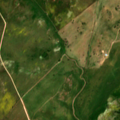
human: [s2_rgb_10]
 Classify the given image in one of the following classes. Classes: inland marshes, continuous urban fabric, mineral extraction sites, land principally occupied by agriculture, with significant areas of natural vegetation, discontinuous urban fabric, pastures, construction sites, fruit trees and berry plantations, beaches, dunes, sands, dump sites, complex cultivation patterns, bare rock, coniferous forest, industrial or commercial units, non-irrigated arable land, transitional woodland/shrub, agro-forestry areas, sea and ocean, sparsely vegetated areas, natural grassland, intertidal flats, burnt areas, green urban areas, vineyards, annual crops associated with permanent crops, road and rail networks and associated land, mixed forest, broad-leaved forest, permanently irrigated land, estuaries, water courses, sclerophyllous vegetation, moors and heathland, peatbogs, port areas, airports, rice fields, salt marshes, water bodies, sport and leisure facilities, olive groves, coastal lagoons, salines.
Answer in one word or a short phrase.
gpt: continuous urban fabric